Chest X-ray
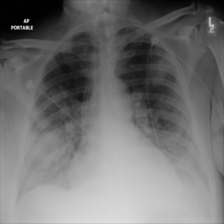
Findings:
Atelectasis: negative
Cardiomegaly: negative
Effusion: positive
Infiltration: negative
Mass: positive
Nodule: negative
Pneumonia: negative
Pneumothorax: negative
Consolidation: negative
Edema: negative
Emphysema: negative
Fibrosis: negative
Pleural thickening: negative
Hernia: negative